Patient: sex M, age 30
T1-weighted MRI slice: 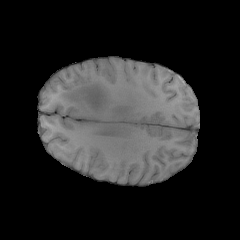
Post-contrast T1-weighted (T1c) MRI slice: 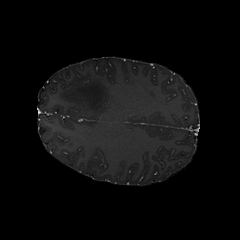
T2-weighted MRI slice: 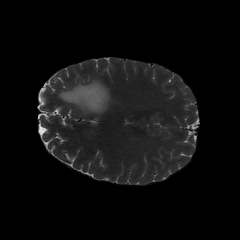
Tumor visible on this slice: yes
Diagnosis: Astrocytoma, IDH-mutant
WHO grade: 3